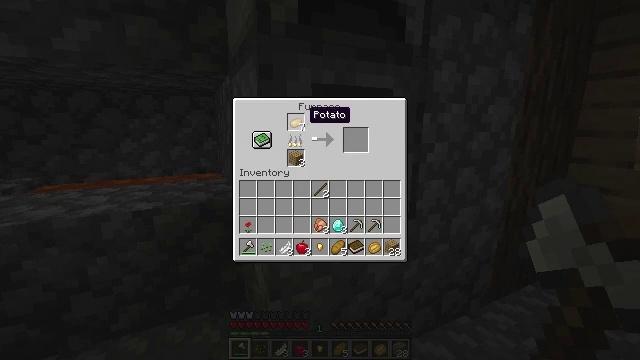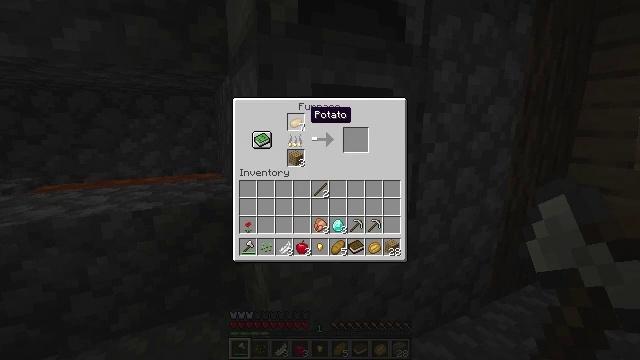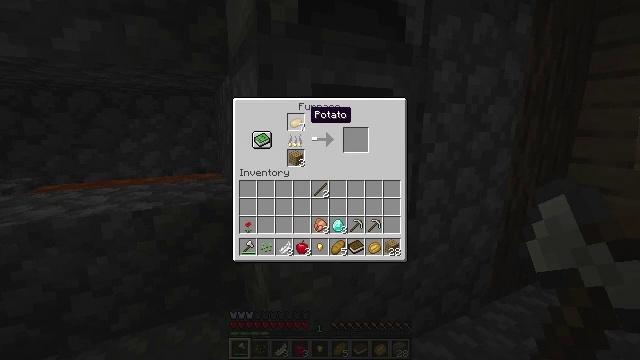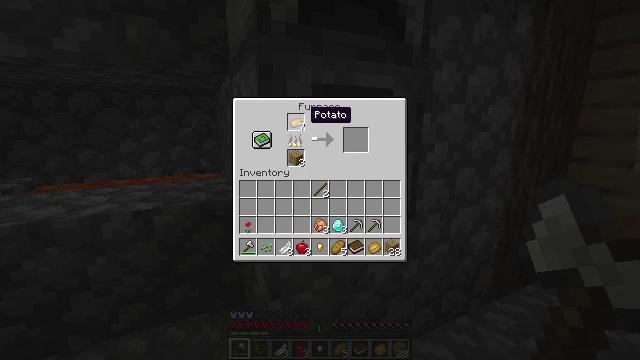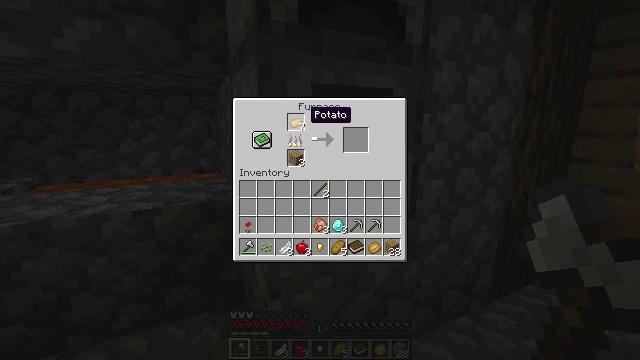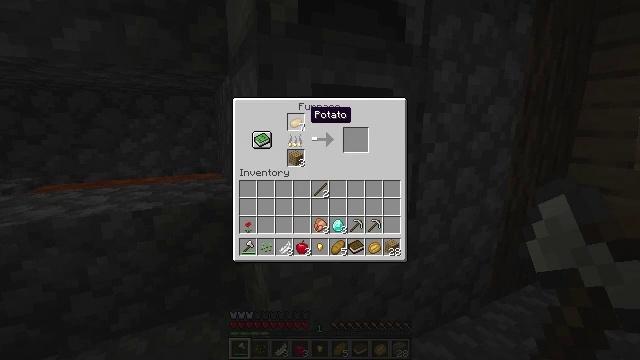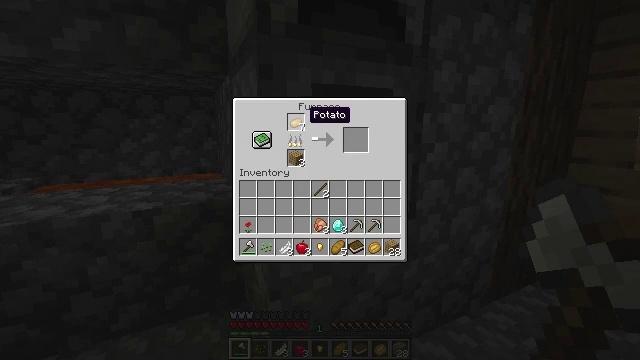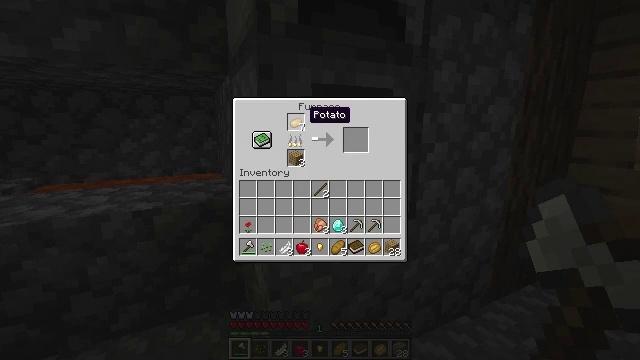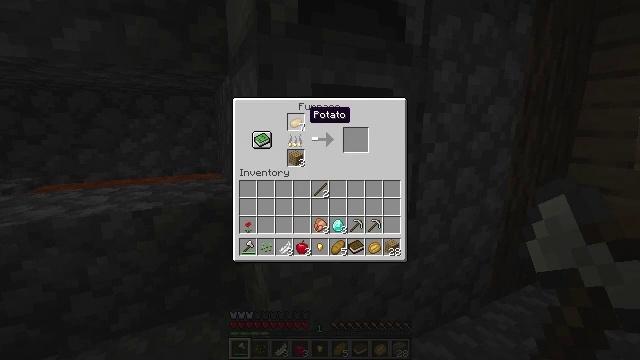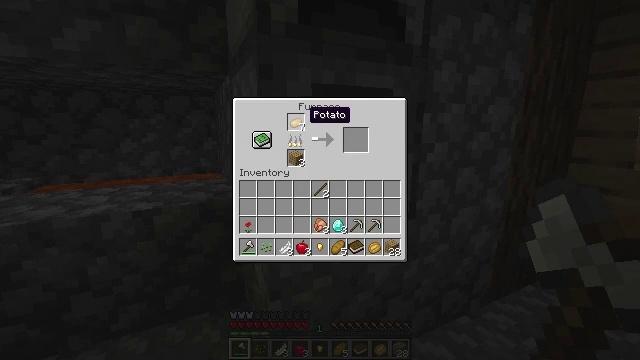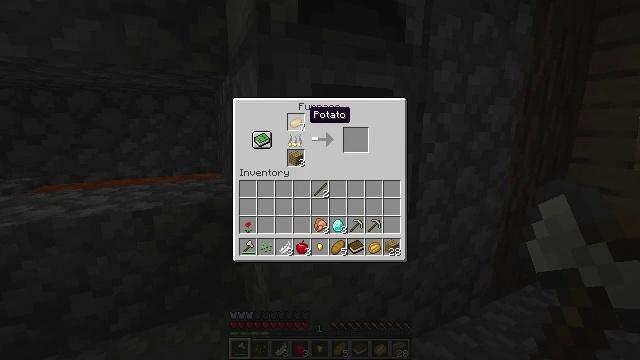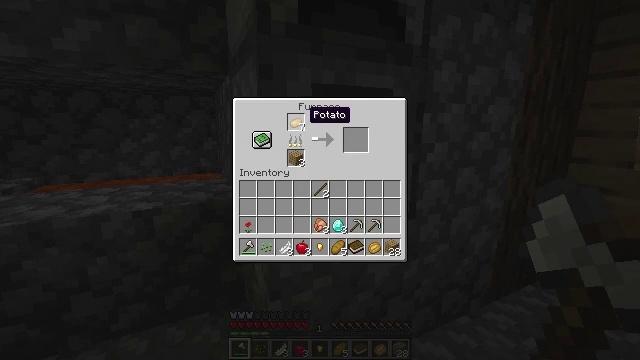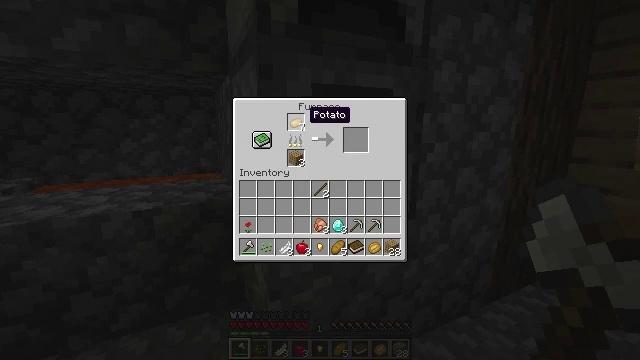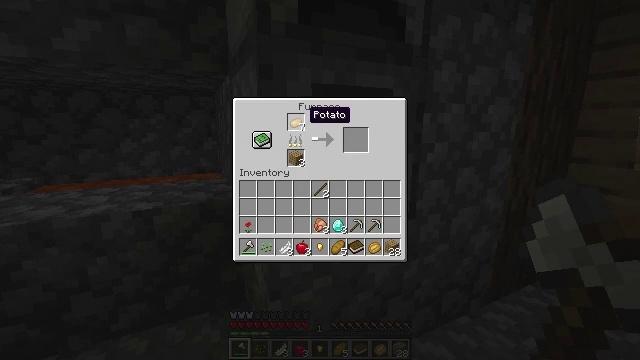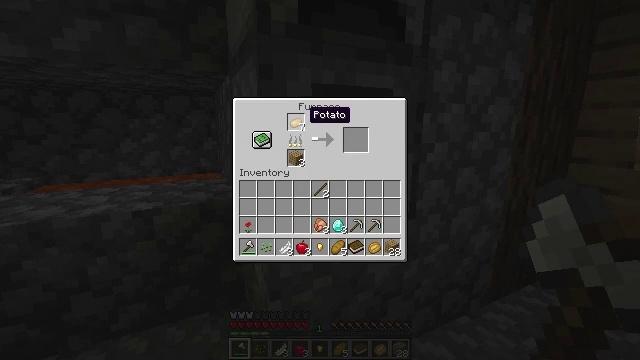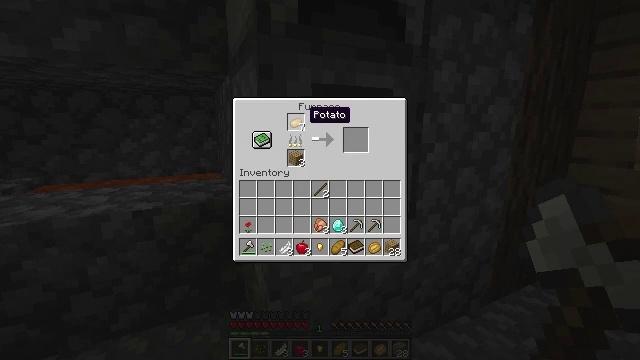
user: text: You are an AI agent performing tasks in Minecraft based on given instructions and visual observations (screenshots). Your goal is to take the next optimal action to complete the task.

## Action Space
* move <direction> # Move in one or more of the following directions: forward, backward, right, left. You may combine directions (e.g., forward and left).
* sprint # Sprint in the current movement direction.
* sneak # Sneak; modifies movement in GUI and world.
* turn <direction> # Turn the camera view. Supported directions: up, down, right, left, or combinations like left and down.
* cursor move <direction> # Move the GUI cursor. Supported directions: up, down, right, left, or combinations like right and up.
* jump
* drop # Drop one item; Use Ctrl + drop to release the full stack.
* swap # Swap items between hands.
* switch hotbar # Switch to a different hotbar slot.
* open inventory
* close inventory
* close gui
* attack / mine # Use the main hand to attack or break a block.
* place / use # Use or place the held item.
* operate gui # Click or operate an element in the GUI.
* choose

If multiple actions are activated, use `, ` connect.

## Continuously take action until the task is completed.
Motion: motion action
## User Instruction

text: Harvest tall grass for seeds.
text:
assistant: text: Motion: no_op
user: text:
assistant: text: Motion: no_op
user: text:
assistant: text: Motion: no_op
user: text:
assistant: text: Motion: no_op
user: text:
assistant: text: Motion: no_op
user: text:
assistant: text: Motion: no_op
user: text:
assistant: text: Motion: no_op
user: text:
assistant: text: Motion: no_op
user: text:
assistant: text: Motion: no_op
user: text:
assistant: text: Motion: no_op
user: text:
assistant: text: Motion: no_op
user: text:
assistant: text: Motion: no_op
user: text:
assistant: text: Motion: no_op
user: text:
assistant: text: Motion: no_op
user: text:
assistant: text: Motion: no_op
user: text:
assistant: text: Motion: no_op
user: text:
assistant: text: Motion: no_op
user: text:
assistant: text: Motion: no_op
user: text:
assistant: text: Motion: no_op
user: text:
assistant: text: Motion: no_op
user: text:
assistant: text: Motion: no_op
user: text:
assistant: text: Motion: no_op
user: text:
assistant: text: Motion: no_op
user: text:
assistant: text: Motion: no_op
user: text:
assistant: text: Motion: no_op
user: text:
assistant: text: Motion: no_op
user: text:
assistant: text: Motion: no_op
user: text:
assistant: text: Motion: no_op
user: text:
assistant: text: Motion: no_op
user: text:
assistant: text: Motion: no_op